Основные понятия, используемые в электричестве, — это понятия «сила тока» и «напряжение». Для того, чтобы в них было проще разобраться, используем аналогии и сравним перемещение электрического заряда по проводнику с течением жидкости по горизонтальной трубе. \[I_1=I_2,\qquad U=U_1+U_2;\]  2. Если два проводника соединены параллельно, то выполняются следующие условия: \[I=I_1+I_2,\qquad U_1=U_2.\]  Как известно, при смешивании веществ различного цвета можно получить смесь с новым цветом. Также многие видели, как белый свет распадается на несколько цветов при образовании радуги. В данной задаче вам предлагается изучить процесс образования цвета при смешивании света различных цветов.  Как видно, схема источника света состоит из трех одинаковых участков, соединенных параллельно друг другу. Регулируя сопротивление переменных резисторов, мы можем получить различные цвета свечения источника. Это происходит из-за того, что изменяется сила тока, протекающего через каждый из светодиодов.
Предложите метод, позволяющий определить силу тока, протекающего через каждый из светодиодов, для предварительно выбранного положения регуляторов переменных резисторов. При этом позволяется изменять сопротивление переменных резисторов в процессе выполнения.
Опишите качественно цвет излучения RGB-источника, если через красный светодиод протекает ток $80~мА$, через зеленый — $160~мА$, а через синий — $0~ мА$. Шкала RGB построена так, что белому цвету соответствуют числа $(1, 1, 1)$. То есть белый цвет получается, если яркость каждого из трёх светодиодов равна $1$. Можно считать, что яркость светодиода пропорциональна протекающему через него току. Однако для каждого светодиода коэффициент пропорциональности будет своим. Для определения этих коэффициентов вам нужно прокалибровать ваш RGB-источник, сравнив создаваемый им цвет с эталонным белым цветом. В качестве эталонного цвета используйте белый лист бумаги, освещаемый белым светодиодом. Предоставленный вам источник белого света устроен аналогично RGB-источнику, только используется всего один переменный резистор и один белый светодиод.
Поместите по одному белому листу белой бумаги в черные коробки. Один из них освещайте источником белого света, второй RGB-источником. Изменяя величину сопротивления переменных резисторов RGB-источника добейтесь того, чтобы видимый цвет обеих бумажек был одинаковым. Определите, какой при этом ток протекает через каждый из светодиодов RGB-источника.
Опишите, как изменится цвет излучения, если теперь увеличить ток, протекающий через все светодиоды, в два раза?
Вам предоставлены 6 листиков бумаги различных цветов. Замените белый лист бумаги, освещаемый источником белого света на один из цветных. Поступая аналогично заданию добейтесь максимально точного совпадения цветов. Составьте таблицу, в которую для каждого из 6 листиков запишите силу тока, текущего через каждый из трёх светодиодов.
Рассчитайте числа, соответствующие цвету каждого из 6 листиков в шкале RGB. один из выходов каждого из источников света уже соединен с источником напряжения. В процессе выполнения работы запрещается разрывать это соединение. Мультиметр позволяет измерять различные электрические величины. Для выполнения вашего задания необходимо использовать мультиметр как амперметр (измерение силы тока).
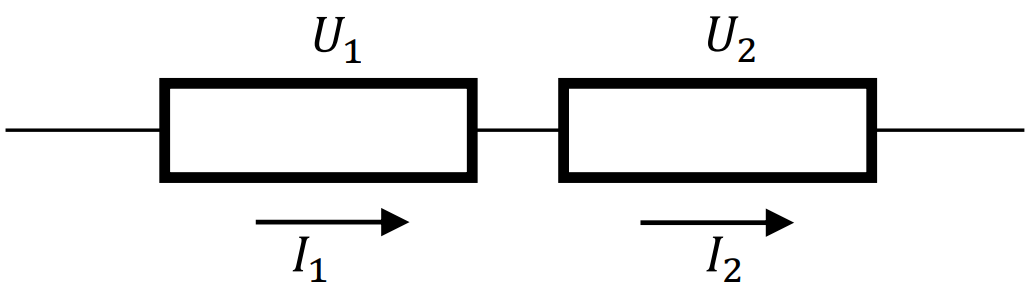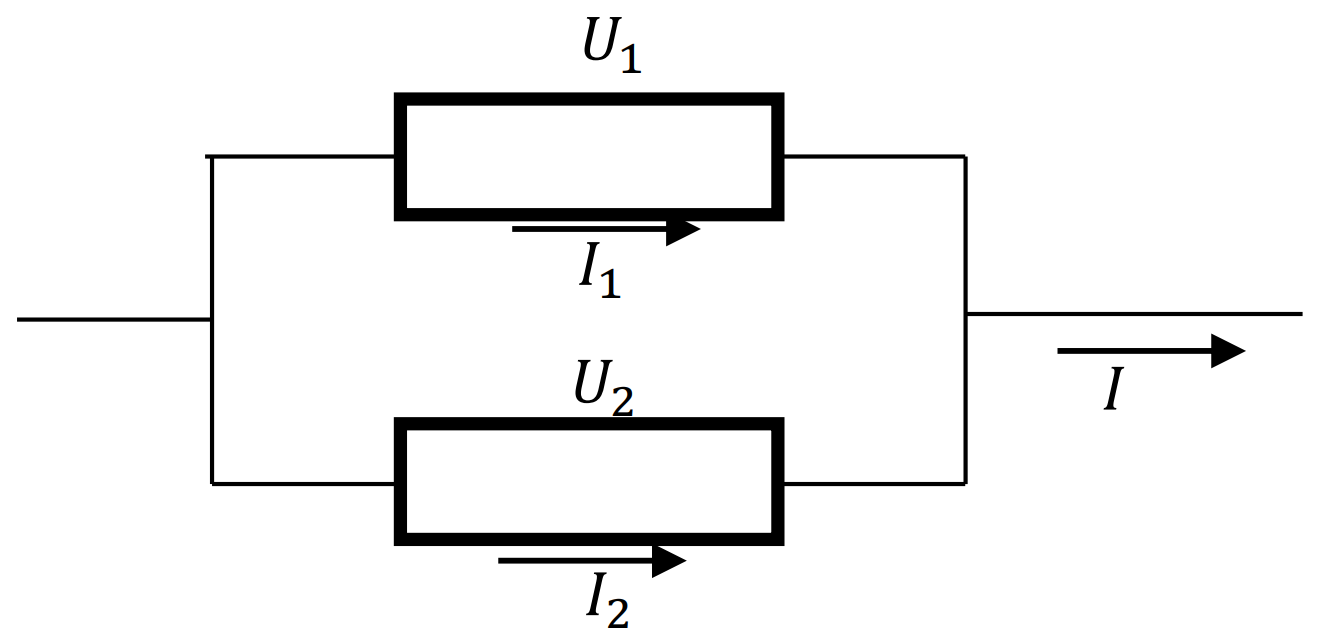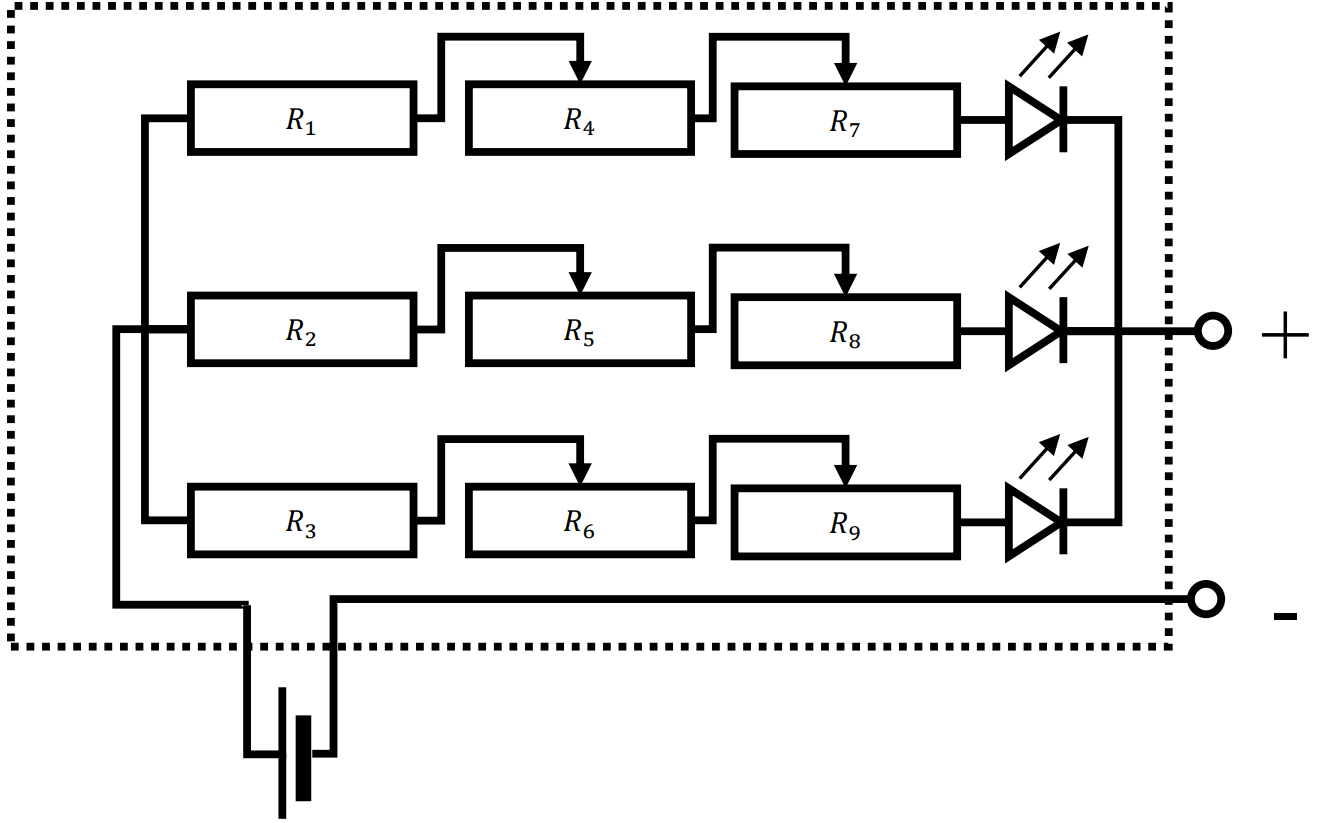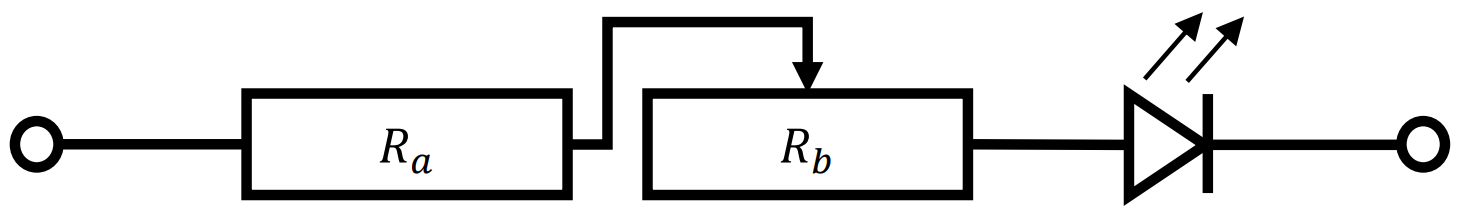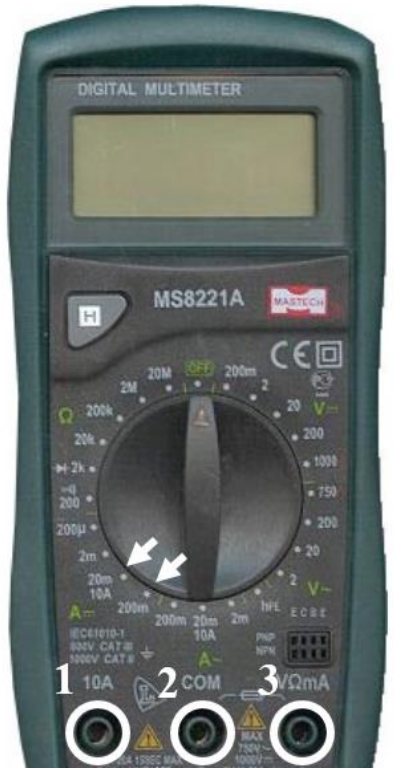
Предложите метод, позволяющий определить силу тока, протекающего через каждый из светодиодов, для предварительно выбранного положения регуляторов переменных резисторов. При этом позволяется изменять сопротивление переменных резисторов в процессе выполнения.
Решение: Если один из переменных резистор $R_7-R_9$ выставить в положение с максимальным сопротивлением, то сила текущего через него тока будет много меньше характерных сил токов, текущих в цепи при оптических измерениях. Это проверяется непосредственным измерением. Таким образом, если нужно определить ток через какой-либо из светодиодов при заданном положении переменных резисторов, необходимо поступить следующим образом: Разница между двумя измеренными значениями и будет током, протекавшим через интересующую компоненту. Для измерения тока через оставшиеся две компоненты поступаем аналогично.

Опишите качественно цвет излучения RGB-источника, если через красный светодиод протекает ток $80~мА$, через зеленый — $160~мА$, а через синий — $0~ мА$.
Ответ: Салатово-желтый. Больше салатового.

Поместите по одному белому листу белой бумаги в черные коробки. Один из них освещайте источником белого света, второй RGB-источником. Изменяя величину сопротивления переменных резисторов RGB-источника добейтесь того, чтобы видимый цвет обеих бумажек был одинаковым. Определите, какой при этом ток протекает через каждый из светодиодов RGB-источника.
Решение: Измерения проводим как описано в задании A1. Получаем значения:
Ответ: \[I_R = 150~мА, \qquad I_G = 101~мА, \qquad I_B = 31~мА\]

Опишите, как изменится цвет излучения, если теперь увеличить ток, протекающий через все светодиоды, в два раза?
Решение: В заданиях A3, A5, A6 также все значения определенны с точностью до яркости. Поэтому при проверке оценивались отношения полученных в этих заданиях значений. Относительные значения получались делением на максимальное из трёх. Например, тройка значений $(150~мА, 101~мА, 31~мА)$, полученных в задании A3, соответствует тройке относительных значений\[\left(\frac{150}{150},\frac{101}{150},\frac{31}{150}\right)=(1,0.67,0.21).\]
Ответ: Цвет не изменится. Изменится только яркость.  В заданиях A3, A5, A6 также все значения определенны с точностью до яркости. Поэтому при проверке оценивались отношения полученных в этих заданиях значений. Относительные значения получались делением на максимальное из трёх. Например, тройка значений $(150~мА, 101~мА, 31~мА)$, полученных в задании A3, соответствует тройке относительных значений\[\left(\frac{150}{150},\frac{101}{150},\frac{31}{150}\right)=(1,0.67,0.21).\]

Вам предоставлены 6 листиков бумаги различных цветов. Замените белый лист бумаги, освещаемый источником белого света на один из цветных. Поступая аналогично заданию A4 добейтесь максимально точного совпадения цветов. Составьте таблицу, в которую для каждого из 6 листиков запишите силу тока, текущего через каждый из трёх светодиодов.
Решение: Выполняется аналогично пункту A3. | $N$ | 1 | 2 | 3 | 4 | 5 | 6 | | --- | --- | --- | --- | --- | --- | --- | | $I_R,~мА$ | 180 | 195 | 183 | 130 | 98 | 91 | | $I_G,~мА$ | 125 | 173 | 108 | 94 | 49 | 73 | | $I_B,~мА$ | 23 | 24 | 24 | 6 | 21 | 26 |
Ответ: | $N$ | 1 | 2 | 3 | 4 | 5 | 6 | | --- | --- | --- | --- | --- | --- | --- | | $I_R,~мА$ | 180 | 195 | 183 | 130 | 98 | 91 | | $I_G,~мА$ | 125 | 173 | 108 | 94 | 49 | 73 | | $I_B,~мА$ | 23 | 24 | 24 | 6 | 21 | 26 | Ответ: $N$123456$I_R,~мА$1801951831309891$I_G,~мА$125173108944973$I_B,~мА$23242462126

Рассчитайте числа, соответствующие цвету каждого из 6 листиков в шкале RGB.
Решение: Поскольку белому цвету в шкале RGB соответствуют числа $(1, 1, 1)$, силу тока, текущего через данный светодиод, найденную в задании A5, нужно разделить на силу тока через этот же светодиод, найденную в задании A3. Таким образом находим нормированное значение силы тока. | $N$ | $I_R,~мА$ | $I_G,~мА$ | $I_B,~мА$ | $I_R^{norm}$ | $I_G^{norm}$ | $I_B^{norm}$ | $R$ | $G$ | $B$ | | --- | --- | --- | --- | --- | --- | --- | --- | --- | --- | | 1 | 180 | 125 | 23 | 1.20 | 1.24 | 0.74 | 0.97 | 1.00 | 0.60 | | 2 | 195 | 173 | 24 | 1.30 | 1.71 | 0.77 | 0.76 | 1.00 | 0.45 | | 3 | 183 | 108 | 24 | 1.22 | 1.07 | 0.77 | 1.00 | 0.78 | 0.63 | | 4 | 130 | 94 | 6 | 0.87 | 0.93 | 0.19 | 0.93 | 1.00 | 0.21 | | 5 | 98 | 49 | 21 | 0.65 | 0.49 | 0.68 | 0.76 | 0.72 | 1.00 | | 6 | 91 | 73 | 26 | 0.61 | 0.72 | 0.74 | 0.72 | 0.86 | 1.00 |
Ответ: | $N$ | $I_R,~мА$ | $I_G,~мА$ | $I_B,~мА$ | $I_R^{norm}$ | $I_G^{norm}$ | $I_B^{norm}$ | $R$ | $G$ | $B$ | | --- | --- | --- | --- | --- | --- | --- | --- | --- | --- | | 1 | 180 | 125 | 23 | 1.20 | 1.24 | 0.74 | 0.97 | 1.00 | 0.60 | | 2 | 195 | 173 | 24 | 1.30 | 1.71 | 0.77 | 0.76 | 1.00 | 0.45 | | 3 | 183 | 108 | 24 | 1.22 | 1.07 | 0.77 | 1.00 | 0.78 | 0.63 | | 4 | 130 | 94 | 6 | 0.87 | 0.93 | 0.19 | 0.93 | 1.00 | 0.21 | | 5 | 98 | 49 | 21 | 0.65 | 0.49 | 0.68 | 0.76 | 0.72 | 1.00 | | 6 | 91 | 73 | 26 | 0.61 | 0.72 | 0.74 | 0.72 | 0.86 | 1.00 | Ответ: $N$$I_R,~мА$$I_G,~мА$$I_B,~мА$$I_R^{norm}$$I_G^{norm}$$I_B^{norm}$$R$$G$$B$1180125231.201.240.740.971.000.602195173241.301.710.770.761.000.453183108241.221.070.771.000.780.6341309460.870.930.190.931.000.2159849210.650.490.680.760.721.0069173260.610.720.740.720.861.00
Темы:
E, Электричество, Оптика, IEPhO, Интенсивность, Цвет